Question: I am traying to simulate the the background of 'Matrix' film and I wrote the code below:
'''
#include <iostream>
#include<windows.h>
#include <conio.h>
using namespace std;
void CursorPosition(short x, short y) {
COORD coordScreen = {x, y};
SetConsoleCursorPosition(GetStdHandle(STD_OUTPUT_HANDLE), coordScreen);
}
void color(int nb) {
SetConsoleTextAttribute(GetStdHandle(STD_OUTPUT_HANDLE), nb);
}
int main(int argc, char *argv[]) {
unsigned int y[79];
unsigned int ymin[79];
unsigned int a, b;
char i[36] = {48, 49, 50, 51, 52, 53, 54, 55, 56, 57, 65, 66, 67, 68, 69,
70, 71, 72, 73, 74, 75, 76, 77, 78, 79, 80, 81, 82, 83, 84, 85, 86, 87,
88, 89, 90};
system("title The Matrix !");
color(10);
for (a = 0; a < 79; a++) {
y[a] = 0;
ymin[a] = 1;
}
do {
for (unsigned int x = 0; x < 79; x++) {
for (unsigned int j = 0; j < 5; j++) {
a = rand() % 79;
if (y[a] != 0) {
b = rand() % y[a] + ymin[a];
if (b < 26) {
if (b < ymin[a] + 2 & b > 2) color(2);
CursorPosition(a + 1, b);
cout << i[rand() % 36];
color(10);
}
}
}
if (y[x] != 0 || (rand() % 50) == 0) {
if ((rand() % (y[x] + 1)) < 20 & ymin[x] == 1) {
y[x]++;
} else {
CursorPosition(x + 1, ymin[x]);
cout << " ";
ymin[x]++;
if (ymin[x] < 25) {
color(2);
CursorPosition(x + 1, ymin[x] + 1);
cout << i[rand() % 36];
color(10);
}
}
if ((y[x] + ymin[x]) < 26) {
CursorPosition(x + 1, y[x] + ymin[x]);
color(15);
cout << i[rand() % 36];
color(10);
}
if ((y[x] + ymin[x]) < 27) {
CursorPosition(x + 1, y[x] + ymin[x] - 1);
cout << i[rand() % 36];
}
}
if (ymin[x] > 25) {
ymin[x] = 1;
y[x] = 0;
}j
}
Sleep(35);
} while (!kbhit());
return 0;
}
'''
Do you have any recommendation to improve the code ?
My purpose is like this:

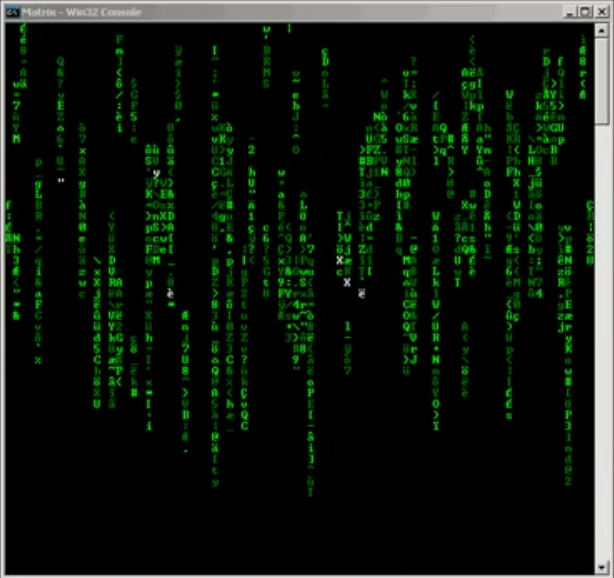
Answer: Your code is not writing those chars. It is writing simple alphabet chars numbers 0-9.
What you need is :
'''
. [ ] , wo a i u e o ya yu yo tsu
a i u e o ka ki ku ke ko sa shi su se so
ta chi tsu te to na ni nu ne no ha hi hu he ho ma
mi mu me mo ya yu yo ra ri ru re ro wa n
'''
You need boost libraries' 'boundary' part to get these i think.
Some example i found:
'''
boost::locale::generator gen;
using namespace boost::locale::boundary;
std::string text="Sheng kirukaSi nuka, soregaWen Ti da. ";
ssegment_index map(word,text.begin(),text.end(),gen("ja_JP.UTF-8"));
for(ssegment_index::iterator it=map.begin(),e=map.end();it!=e;++it) {
std::cout << "Segment " << *it << " contains: ";
if(it->rule() & word_none)
std::cout << "white space or punctuation marks ";
if(it->rule() & word_kana)
std::cout << "kana characters ";
if(it->rule() & word_ideo)
std::cout << "ideographic characters";
std::cout<< std::endl;
}
'''
output:
'''
Segment Sheng contains: ideographic characters
Segment kiruka contains: kana characters
Segment Si contains: ideographic characters
Segment nuka contains: kana characters
Segment , contains: white space or punctuation marks
Segment sorega contains: kana characters
Segment Wen Ti contains: ideographic characters
Segment da contains: kana characters
Segment . contains: white space or punctuation marks
'''
<URL>